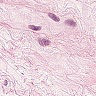
Metastatic tissue present: no